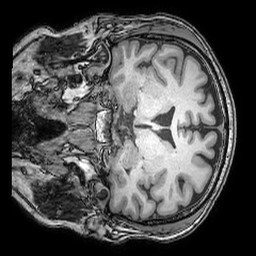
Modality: T1w
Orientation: coronal
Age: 38
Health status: ill
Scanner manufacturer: philips
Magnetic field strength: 3 T
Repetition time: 0.007 s
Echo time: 0.0035 s